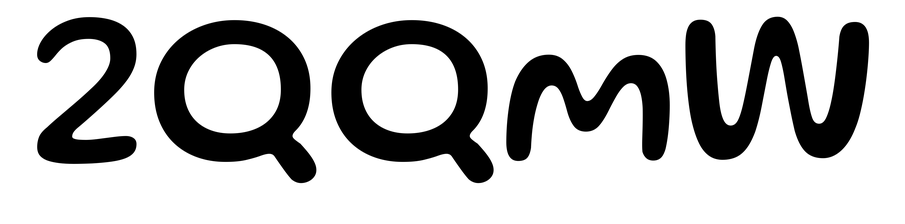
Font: Gluten_Regular